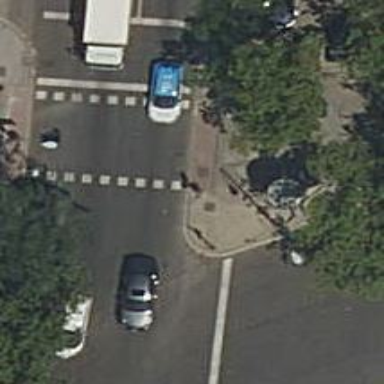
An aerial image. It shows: Road crossing with traffic signals.